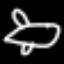
Label: airplane